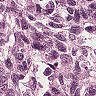
Metastatic tissue present: yes